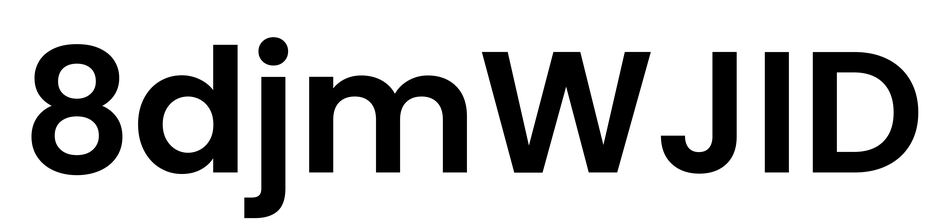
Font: Poppins-SemiBold